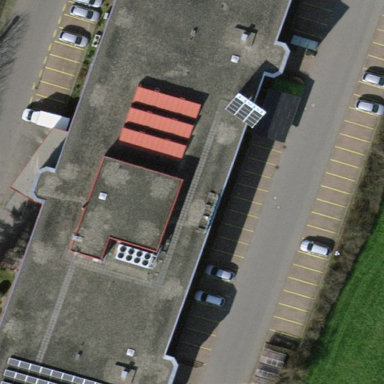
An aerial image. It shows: Office building with flat roof.